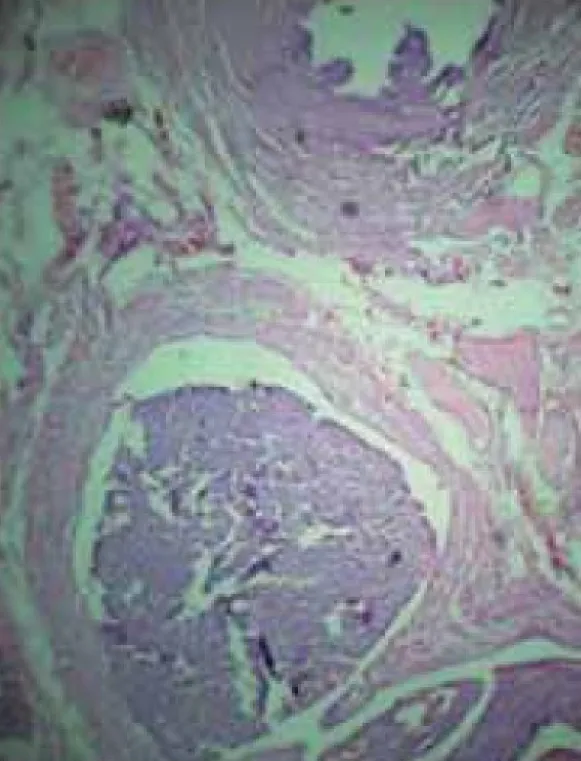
Section from the fallopian tube showing neoplastic cells in dilated lymphatic spaces.
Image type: pathology (h&e)